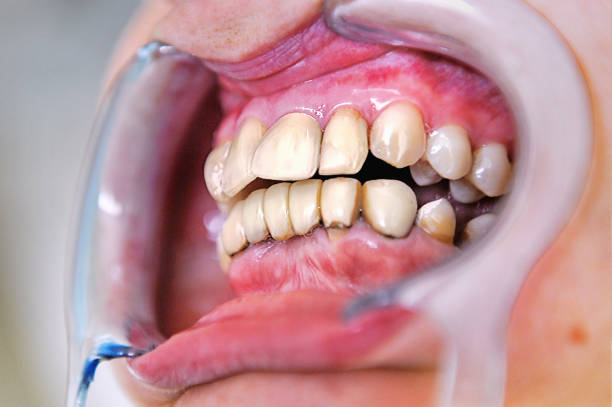
Condition: Calculus